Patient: sex F, age 77
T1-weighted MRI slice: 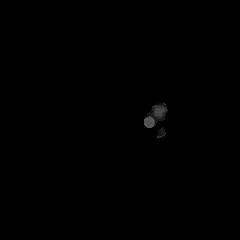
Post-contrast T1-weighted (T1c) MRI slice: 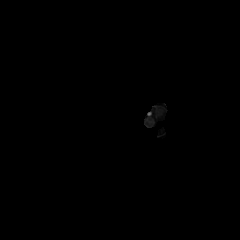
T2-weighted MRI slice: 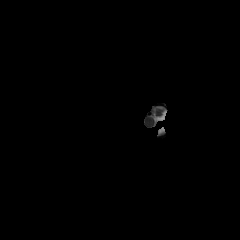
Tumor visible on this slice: no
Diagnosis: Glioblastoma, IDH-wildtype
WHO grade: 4